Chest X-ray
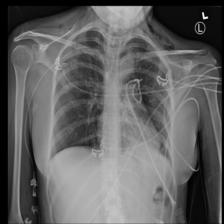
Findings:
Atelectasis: negative
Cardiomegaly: negative
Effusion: negative
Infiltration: negative
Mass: negative
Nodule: negative
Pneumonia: negative
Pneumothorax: negative
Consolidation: negative
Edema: negative
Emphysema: positive
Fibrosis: negative
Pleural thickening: negative
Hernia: negative